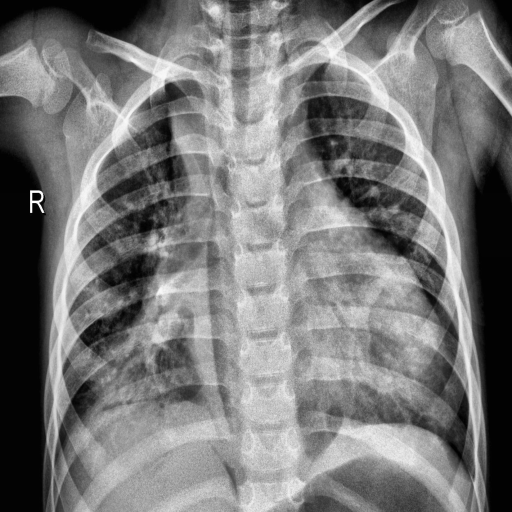
Finding: PNEUMONIA